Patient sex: F
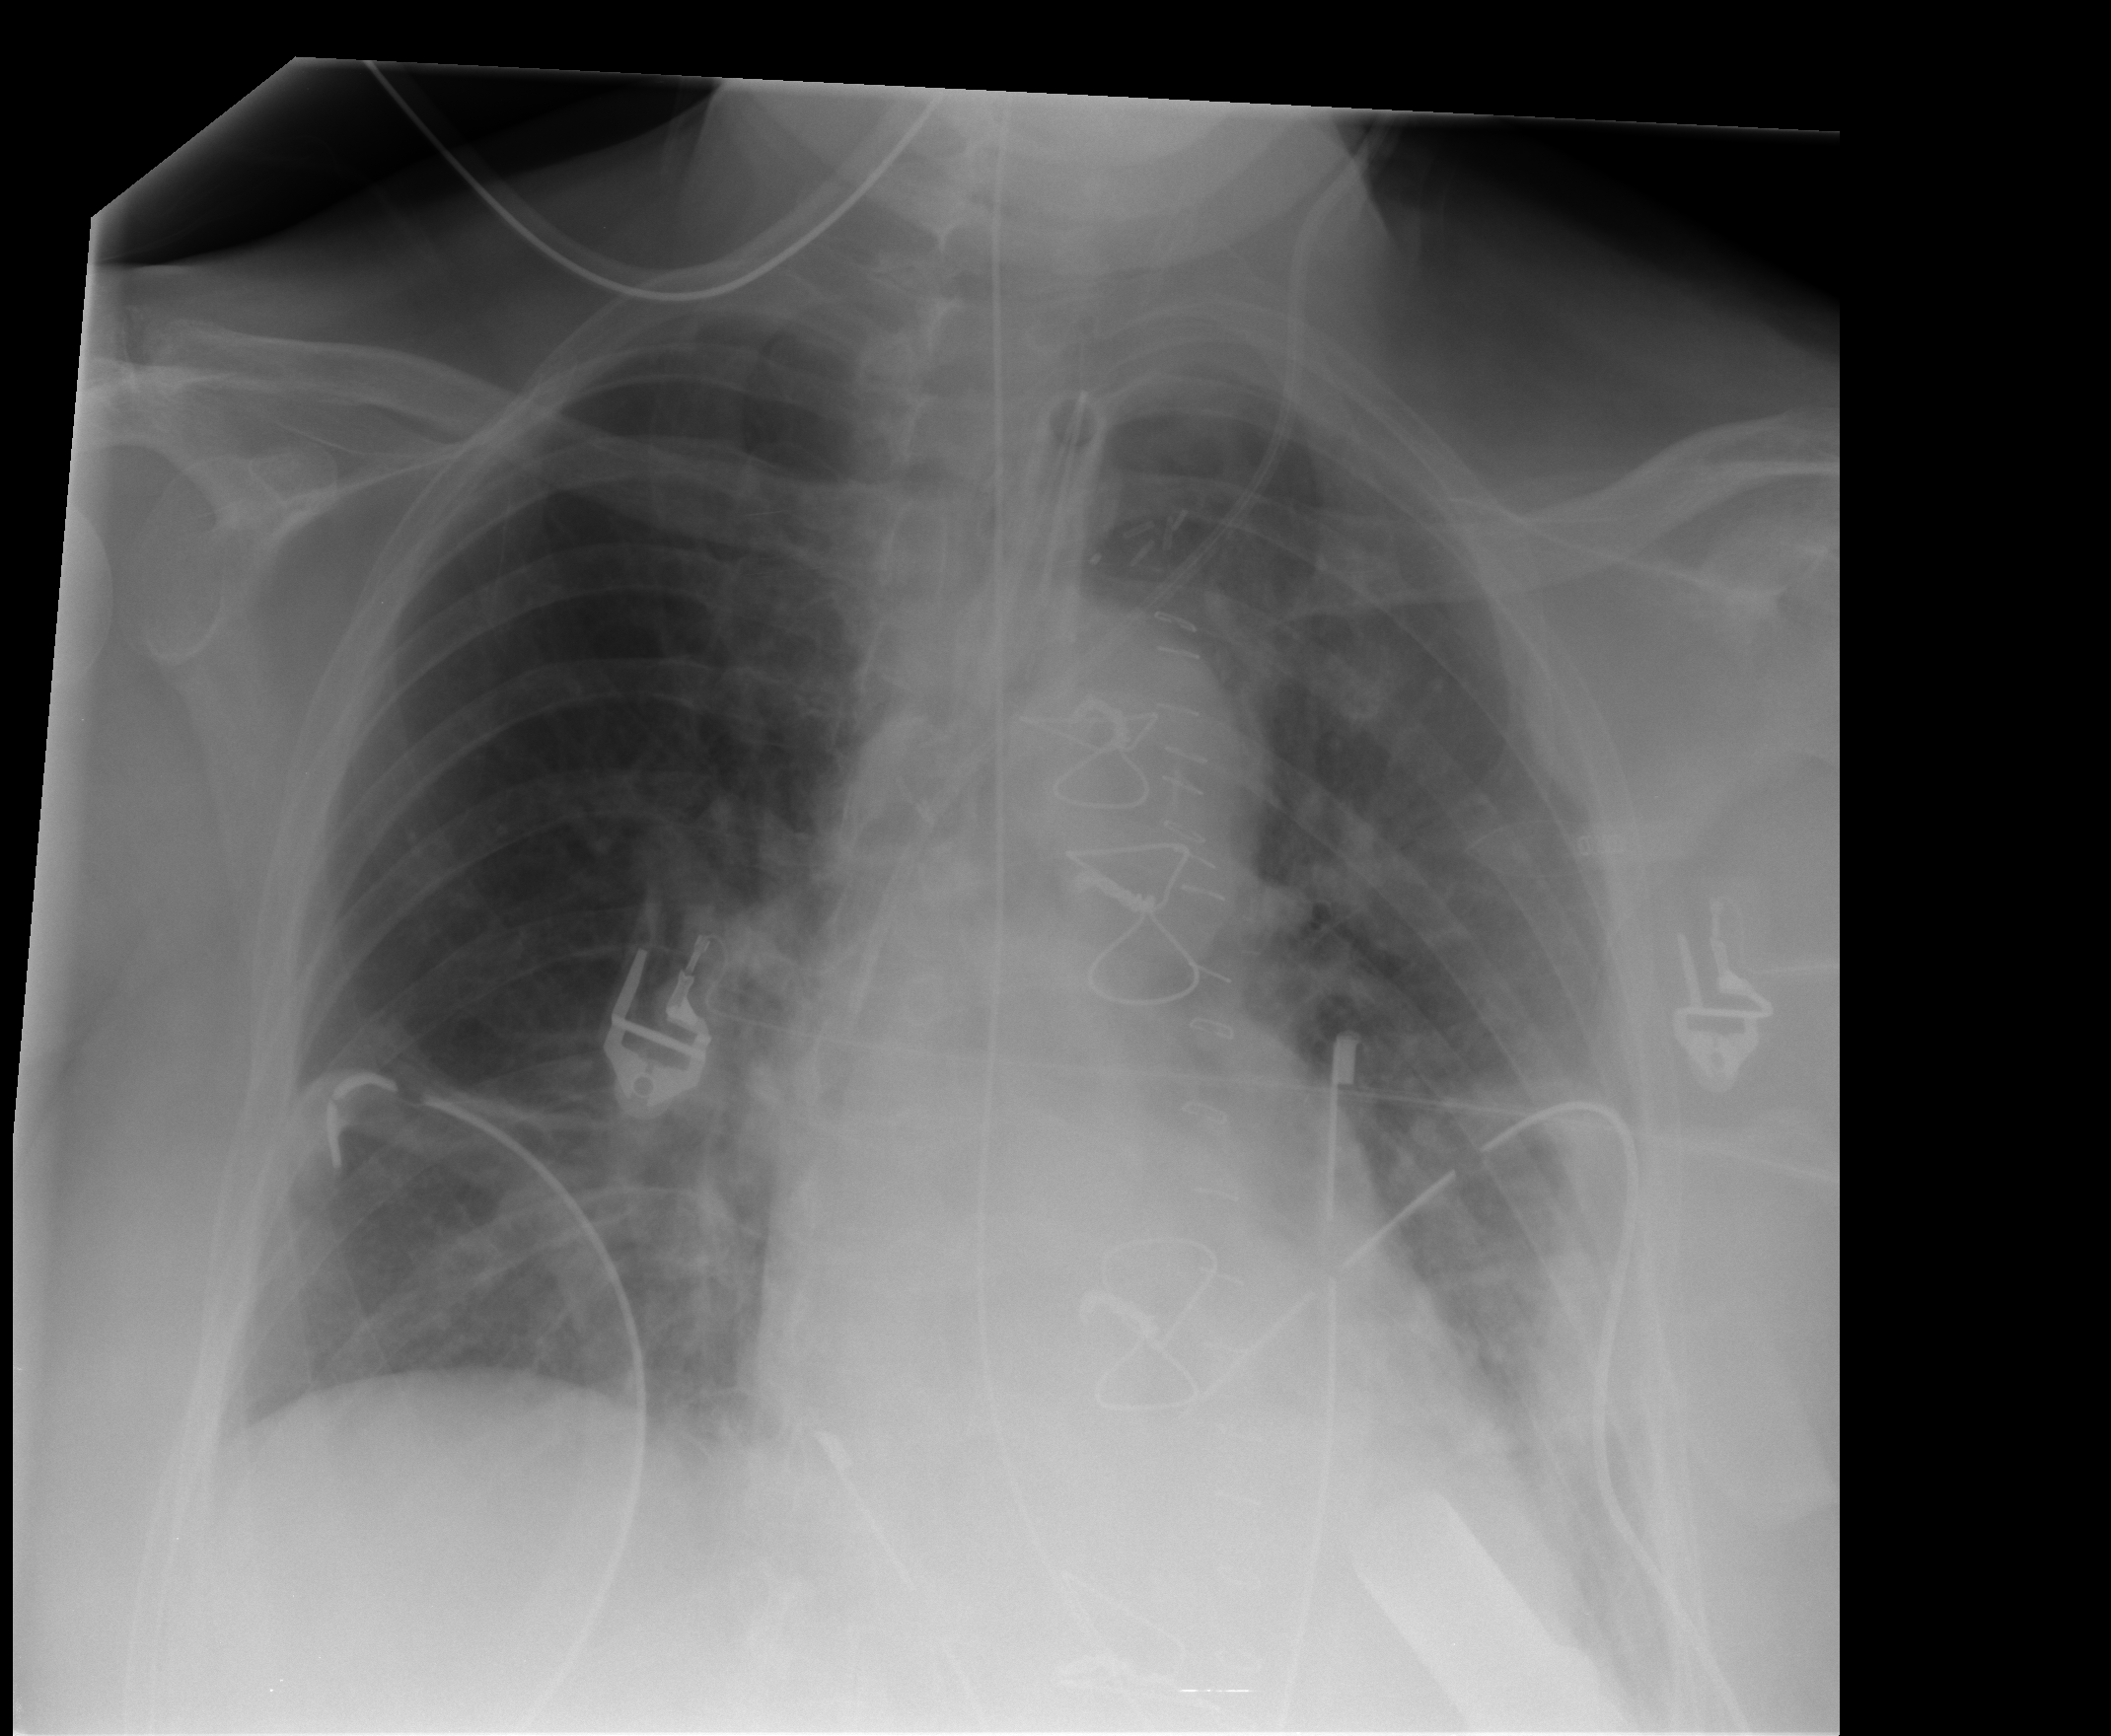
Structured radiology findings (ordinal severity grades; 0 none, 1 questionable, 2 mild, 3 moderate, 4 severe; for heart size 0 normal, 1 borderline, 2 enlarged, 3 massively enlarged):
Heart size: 0
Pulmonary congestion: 2
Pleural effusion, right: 1
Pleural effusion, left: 2
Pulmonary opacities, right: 0
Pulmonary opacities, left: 0
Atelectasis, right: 2
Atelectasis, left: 2